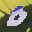
Label: 0